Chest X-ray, AP view. Patient: 5 years old, sex F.
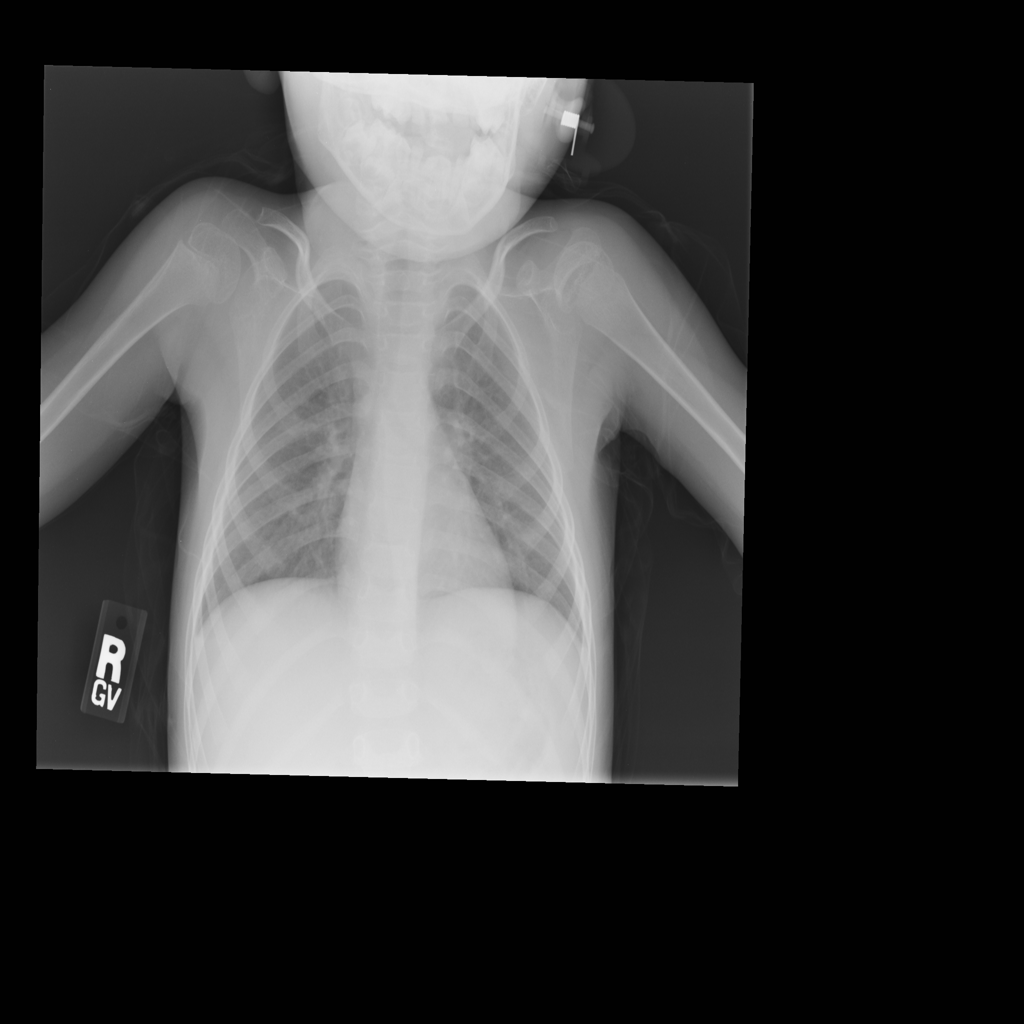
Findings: No Finding